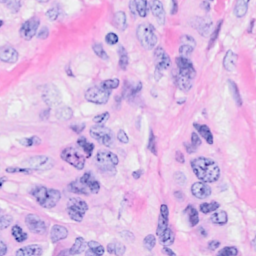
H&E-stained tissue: Breast